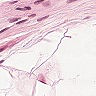
Metastatic tissue present: no